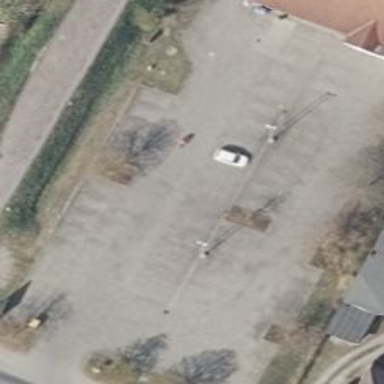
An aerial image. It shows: Parking area surfaced with paving stones.